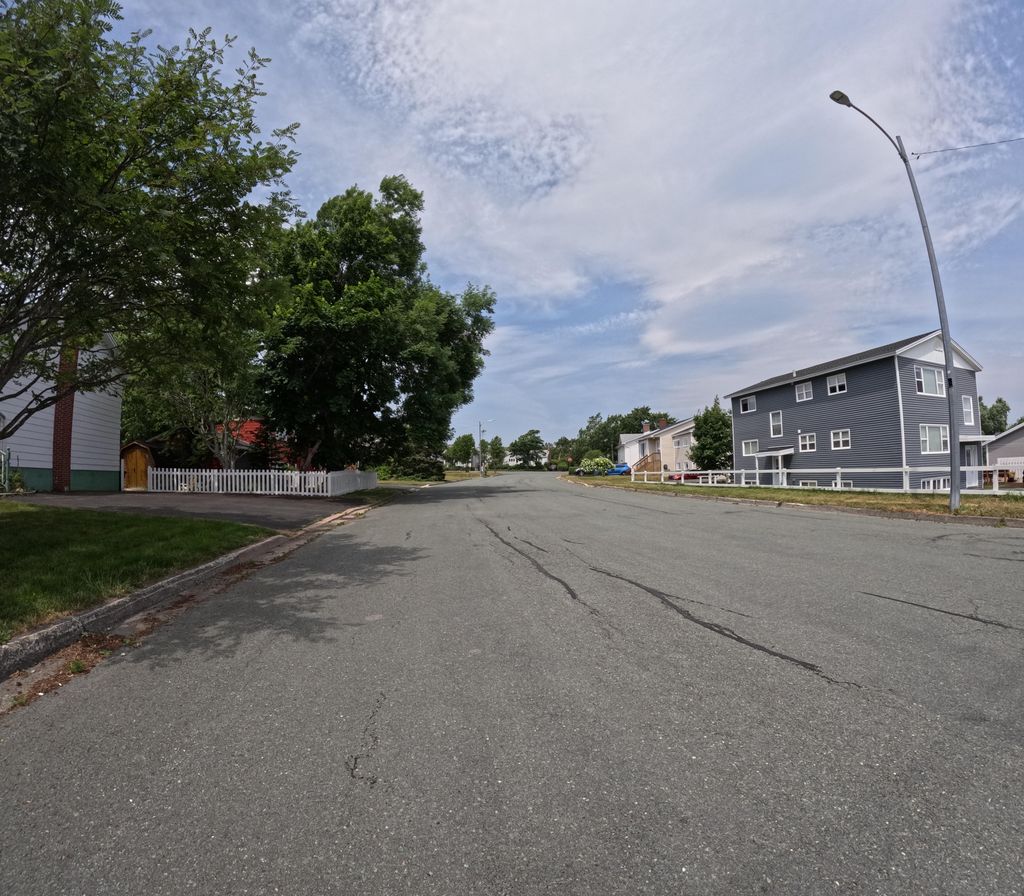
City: st_johns